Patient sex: M
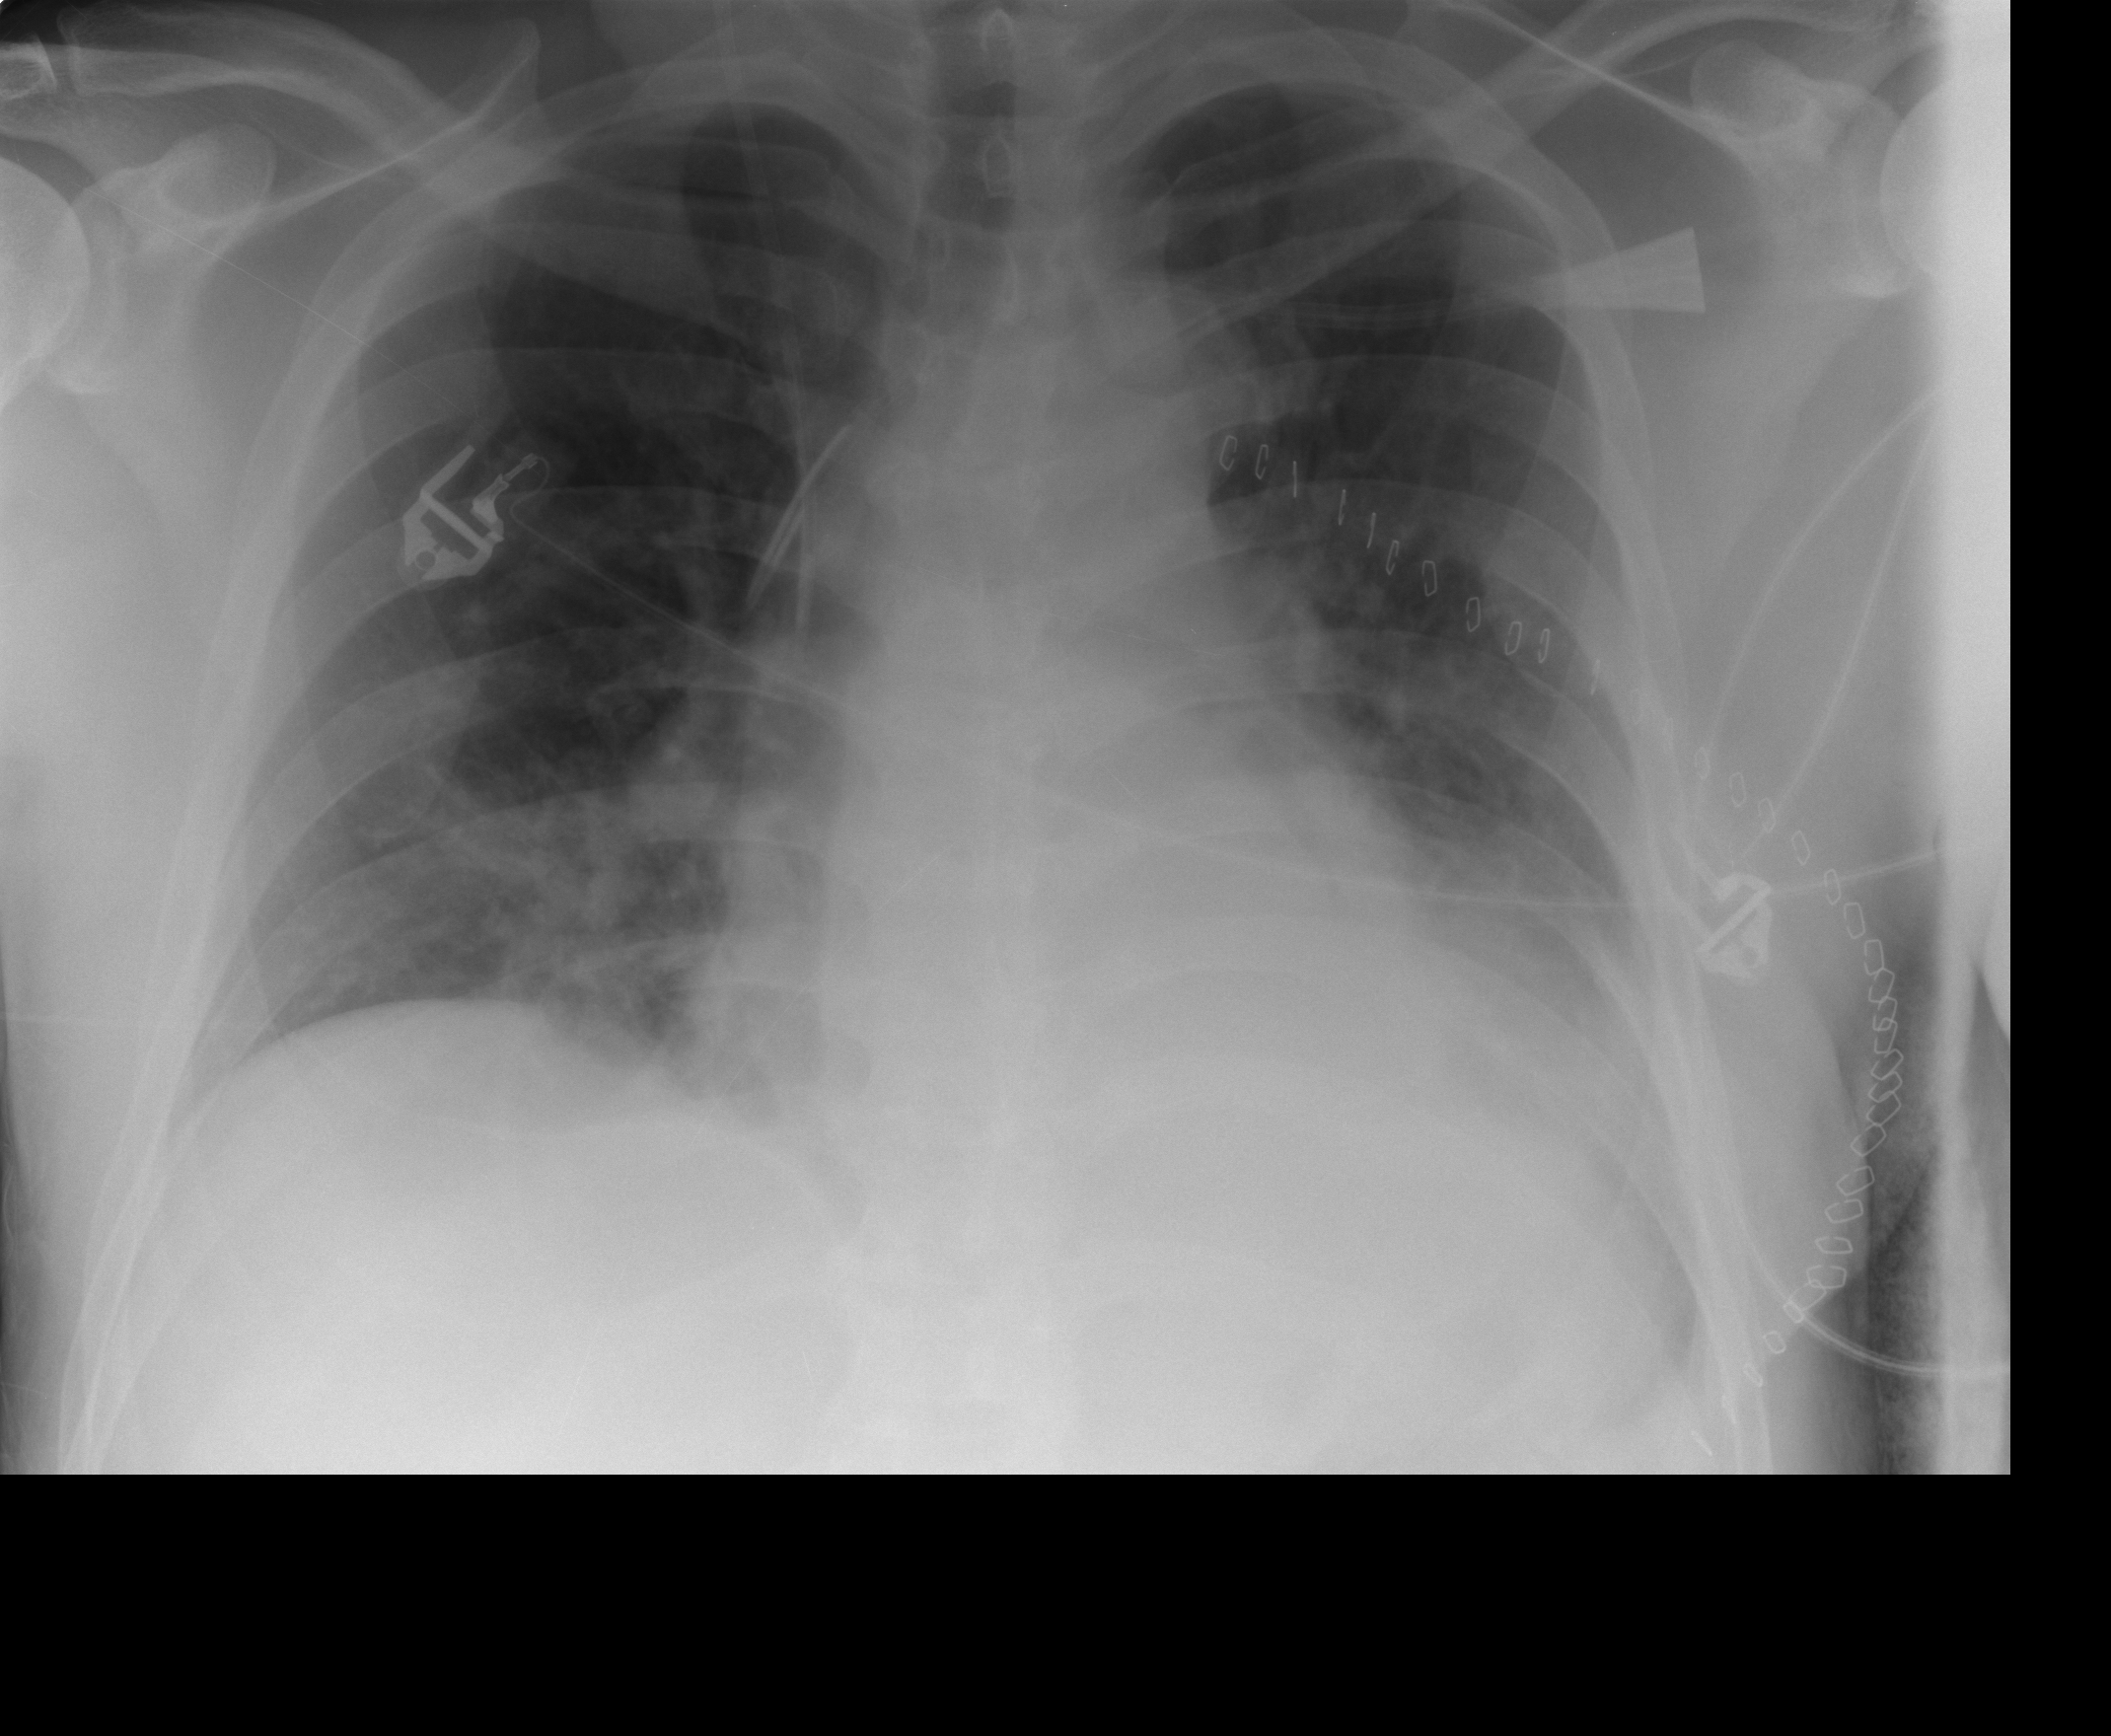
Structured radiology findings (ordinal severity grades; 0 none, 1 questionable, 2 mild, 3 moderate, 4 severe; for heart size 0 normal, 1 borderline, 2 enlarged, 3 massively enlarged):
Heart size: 1
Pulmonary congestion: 1
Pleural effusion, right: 1
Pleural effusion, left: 1
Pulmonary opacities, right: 0
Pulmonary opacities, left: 0
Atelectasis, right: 2
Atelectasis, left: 0